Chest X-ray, AP view. Patient: 66 years old, sex F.
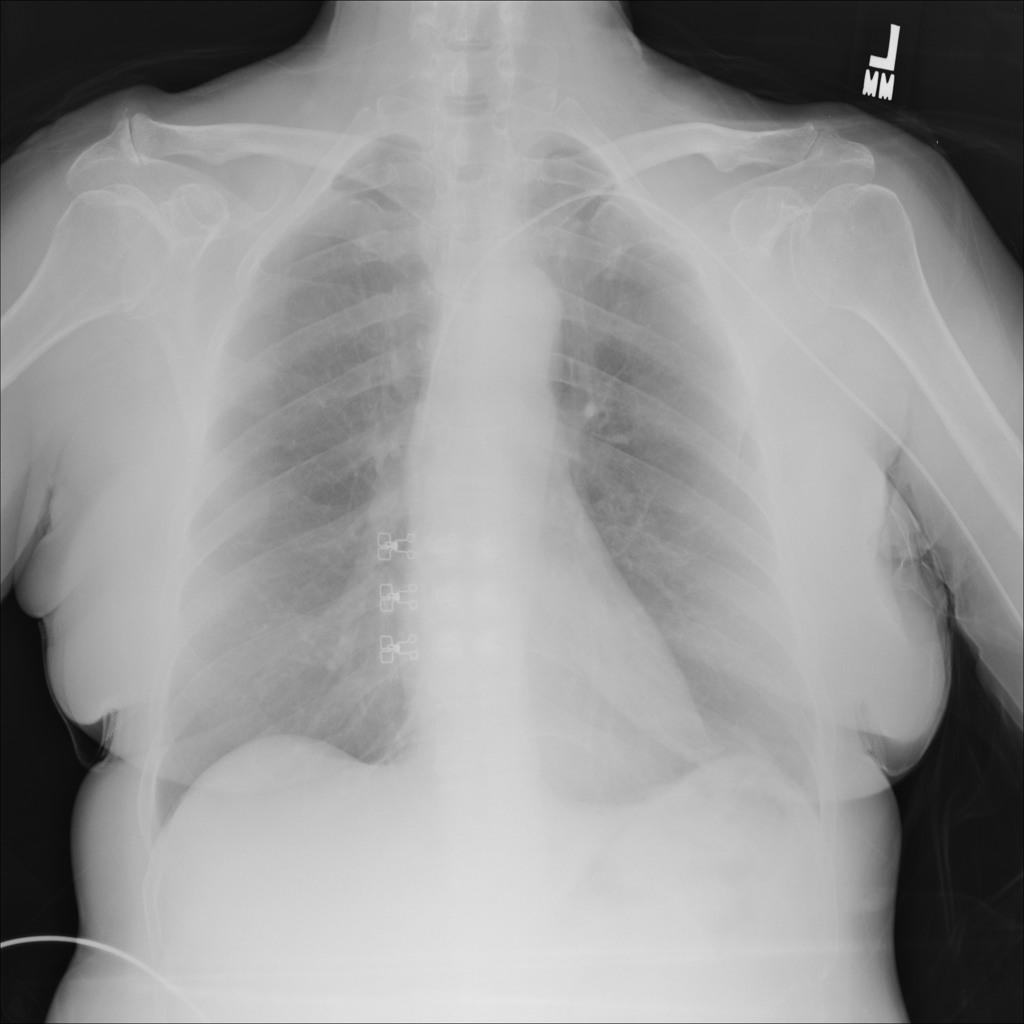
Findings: No Finding